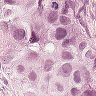
Metastatic tissue present: yes